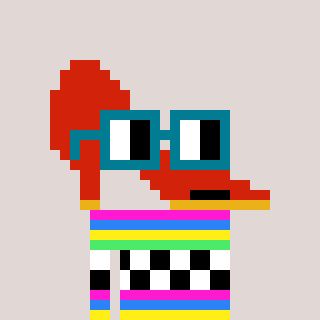
a pixel art character with square dark green glasses, a highheel-shaped head and a orange-colored body on a warm background